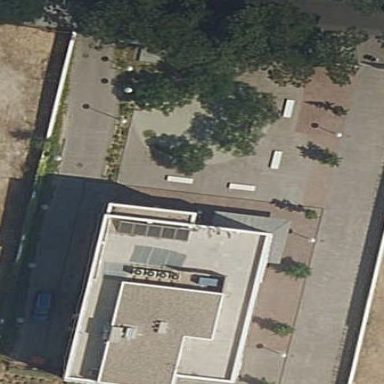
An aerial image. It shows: Public building.